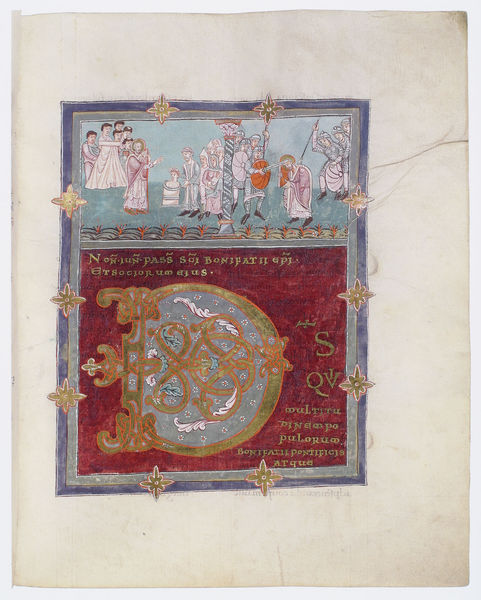
Titel: Göttinger Sakramentar
Institution: Göttingen, Staats- und Universitätsbibliothek
Schlagwörter: blau, frauen, menschen, frau, säule, zeichen, rot, ornament, rahmen, gewand, gold, kind, schrift, papier, stab, rand, figuren, könig, lanze, soldaten, verzierung, schild, buch, stern, sterne, seite, text, waffen, buchstabe, soldat, initiale, titelblatt, ritter, verziert, schnörkel, mittelalter, religiös, miniatur, purpur, standarte, latein, schirft, buchmalerei, majuskel, chinesich, illumination, ritterschlag, much, d, bildseite, bichstabe, 950, sqv